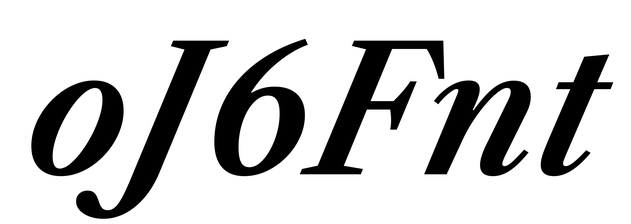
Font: LibreCaslonText-Italic_SemiBold_Italic